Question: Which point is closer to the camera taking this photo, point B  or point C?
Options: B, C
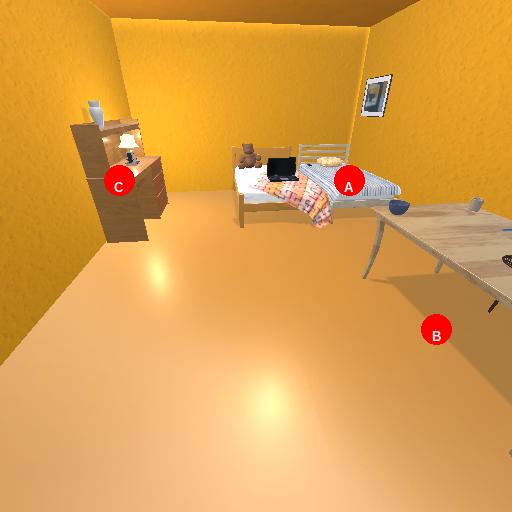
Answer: B